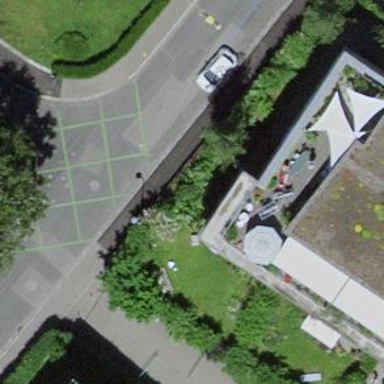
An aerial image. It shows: Unmarked crossing.